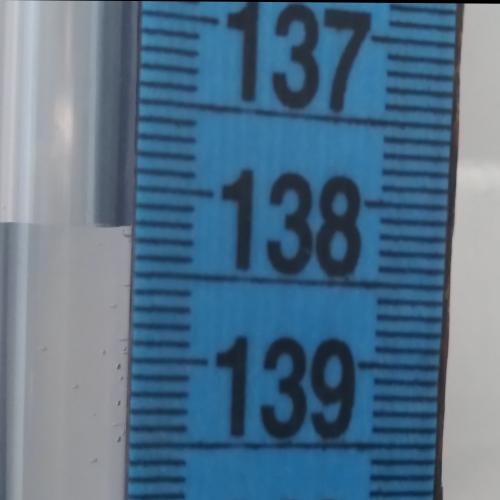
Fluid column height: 138.2 cm